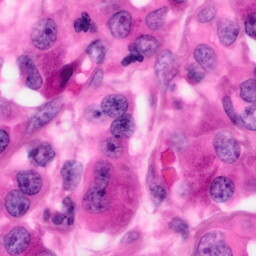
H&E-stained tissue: Pancreatic